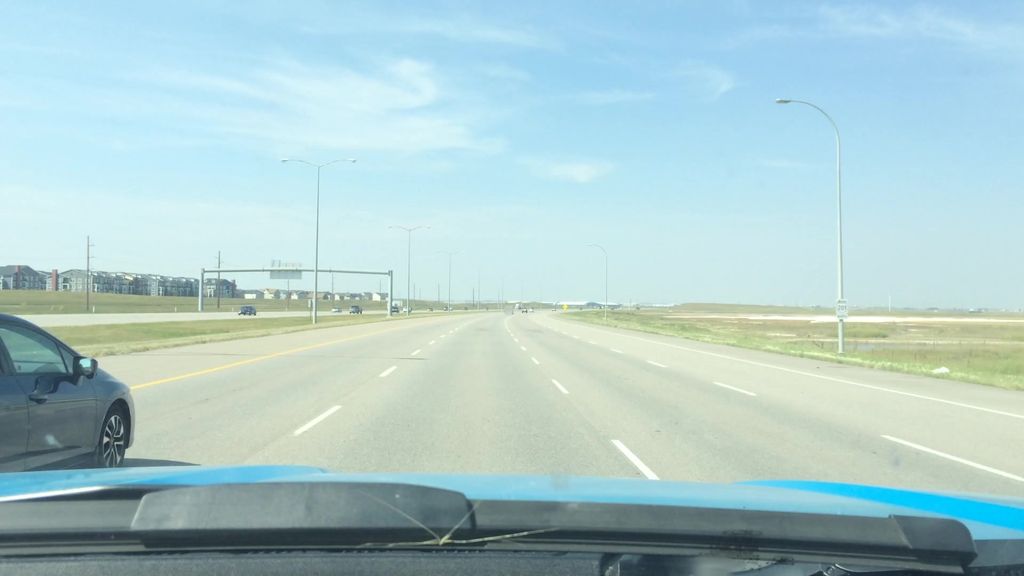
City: calgary